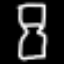
Label: hourglass